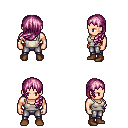
a pixel art fantasy rpg character, male body template, human, light skin, white pirate shirt, metal pants, pink left-swept hairstyle, brown shoes, four views (front, back, left, right), 2x2 character sprite sheet, small pixel art, hard edges, no anti-aliasing